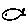
Label: fish